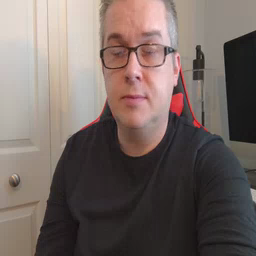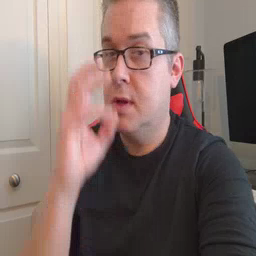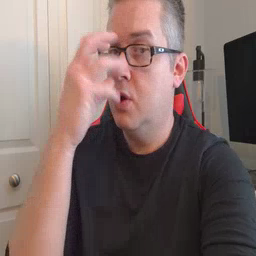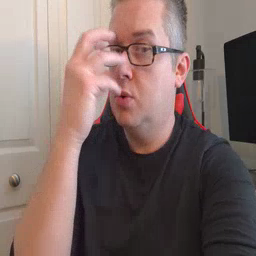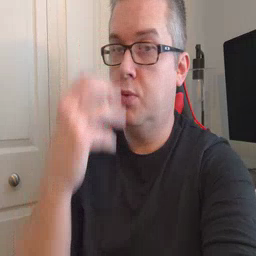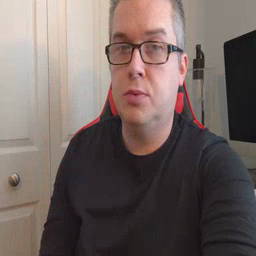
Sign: clown